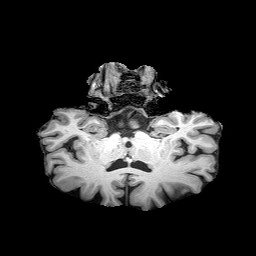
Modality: T1w
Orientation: sagittal
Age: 62
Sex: female
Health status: healthy